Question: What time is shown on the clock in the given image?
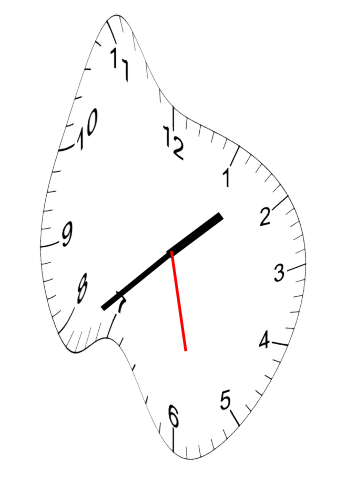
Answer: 01:38:28